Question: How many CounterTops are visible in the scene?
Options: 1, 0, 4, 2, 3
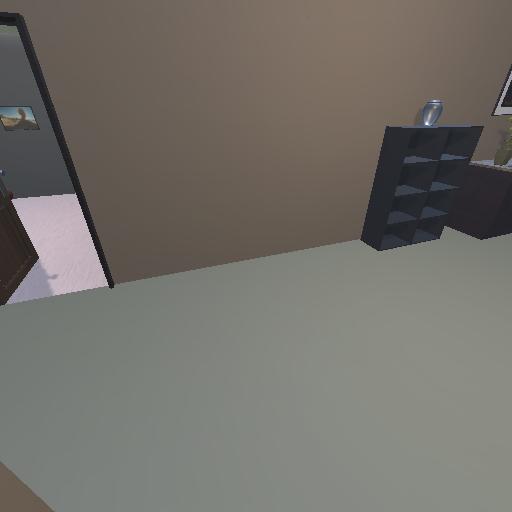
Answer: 1